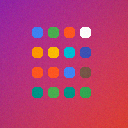
Screen state: on